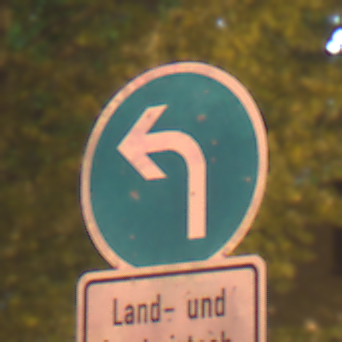
Verkehrszeichen: VorgeschriebeneFahrtrichtungLinks
Zusatzzeichen unten: BesondereFahrzeugeUndTransportgueter8
Umgebung: Outdoor, Urban
Tageszeit: Night
Wetter: Clear
Licht: Artificial
Jahreszeit: NotSpecified
Kontrast: HighContrast